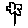
Label: flower